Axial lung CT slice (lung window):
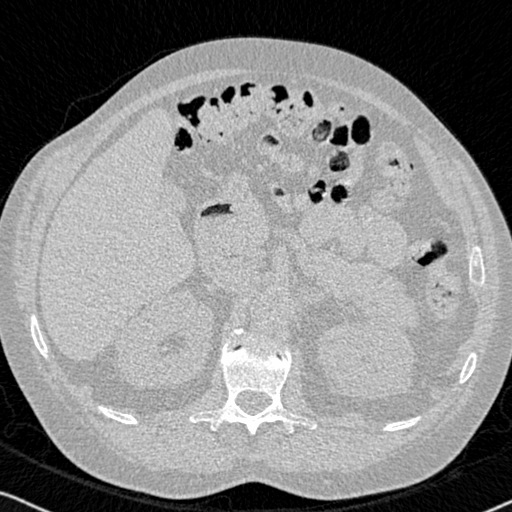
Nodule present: no